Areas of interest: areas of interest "Shopping Mall"
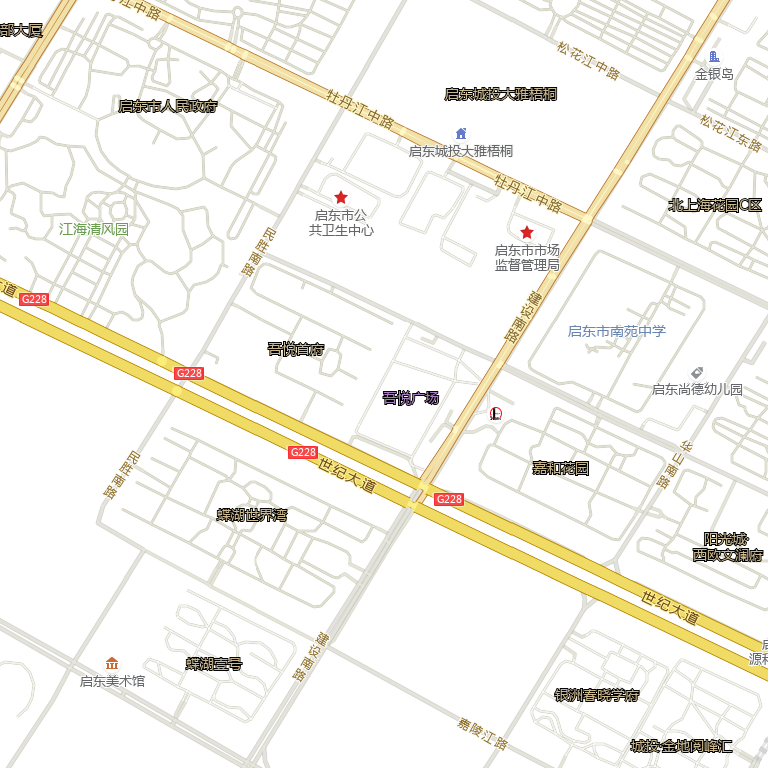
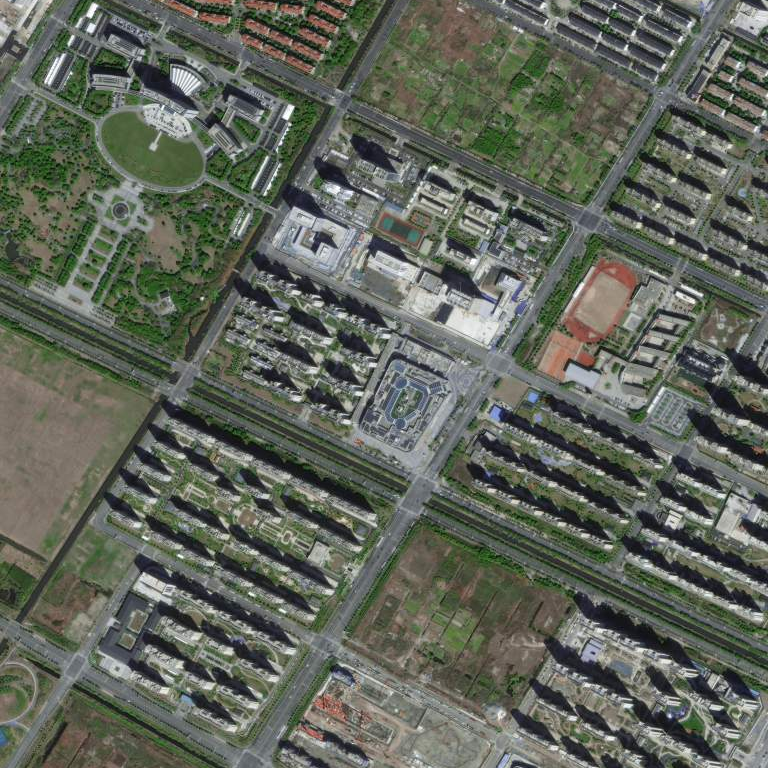